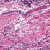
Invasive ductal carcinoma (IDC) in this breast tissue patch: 0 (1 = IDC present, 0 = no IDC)